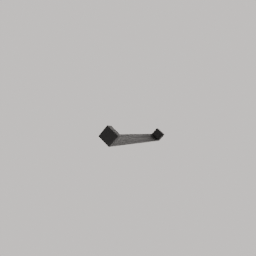
Label: mechanical